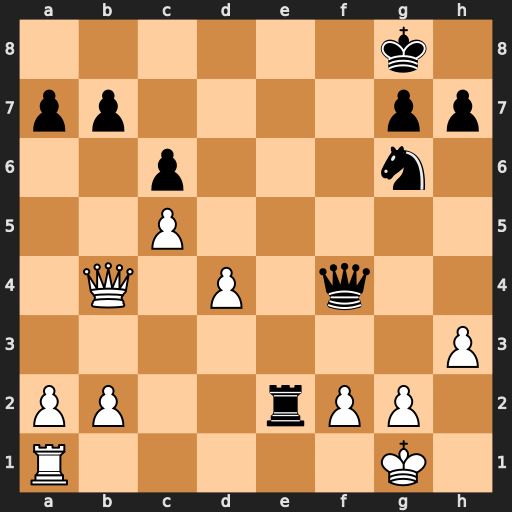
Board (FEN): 6k1/pp4pp/2p3n1/2P5/1Q1P1q2/7P/PP2rPP1/R5K1
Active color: w
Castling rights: -
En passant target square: -
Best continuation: Qc4+ Qf7 Qxe2